Field crop: maize
Growth stage: 2
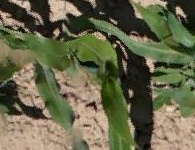
Species: maize